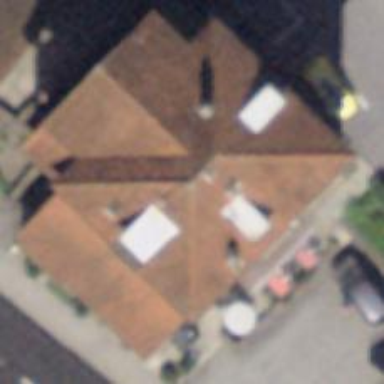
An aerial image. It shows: Restaurant.